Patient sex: F
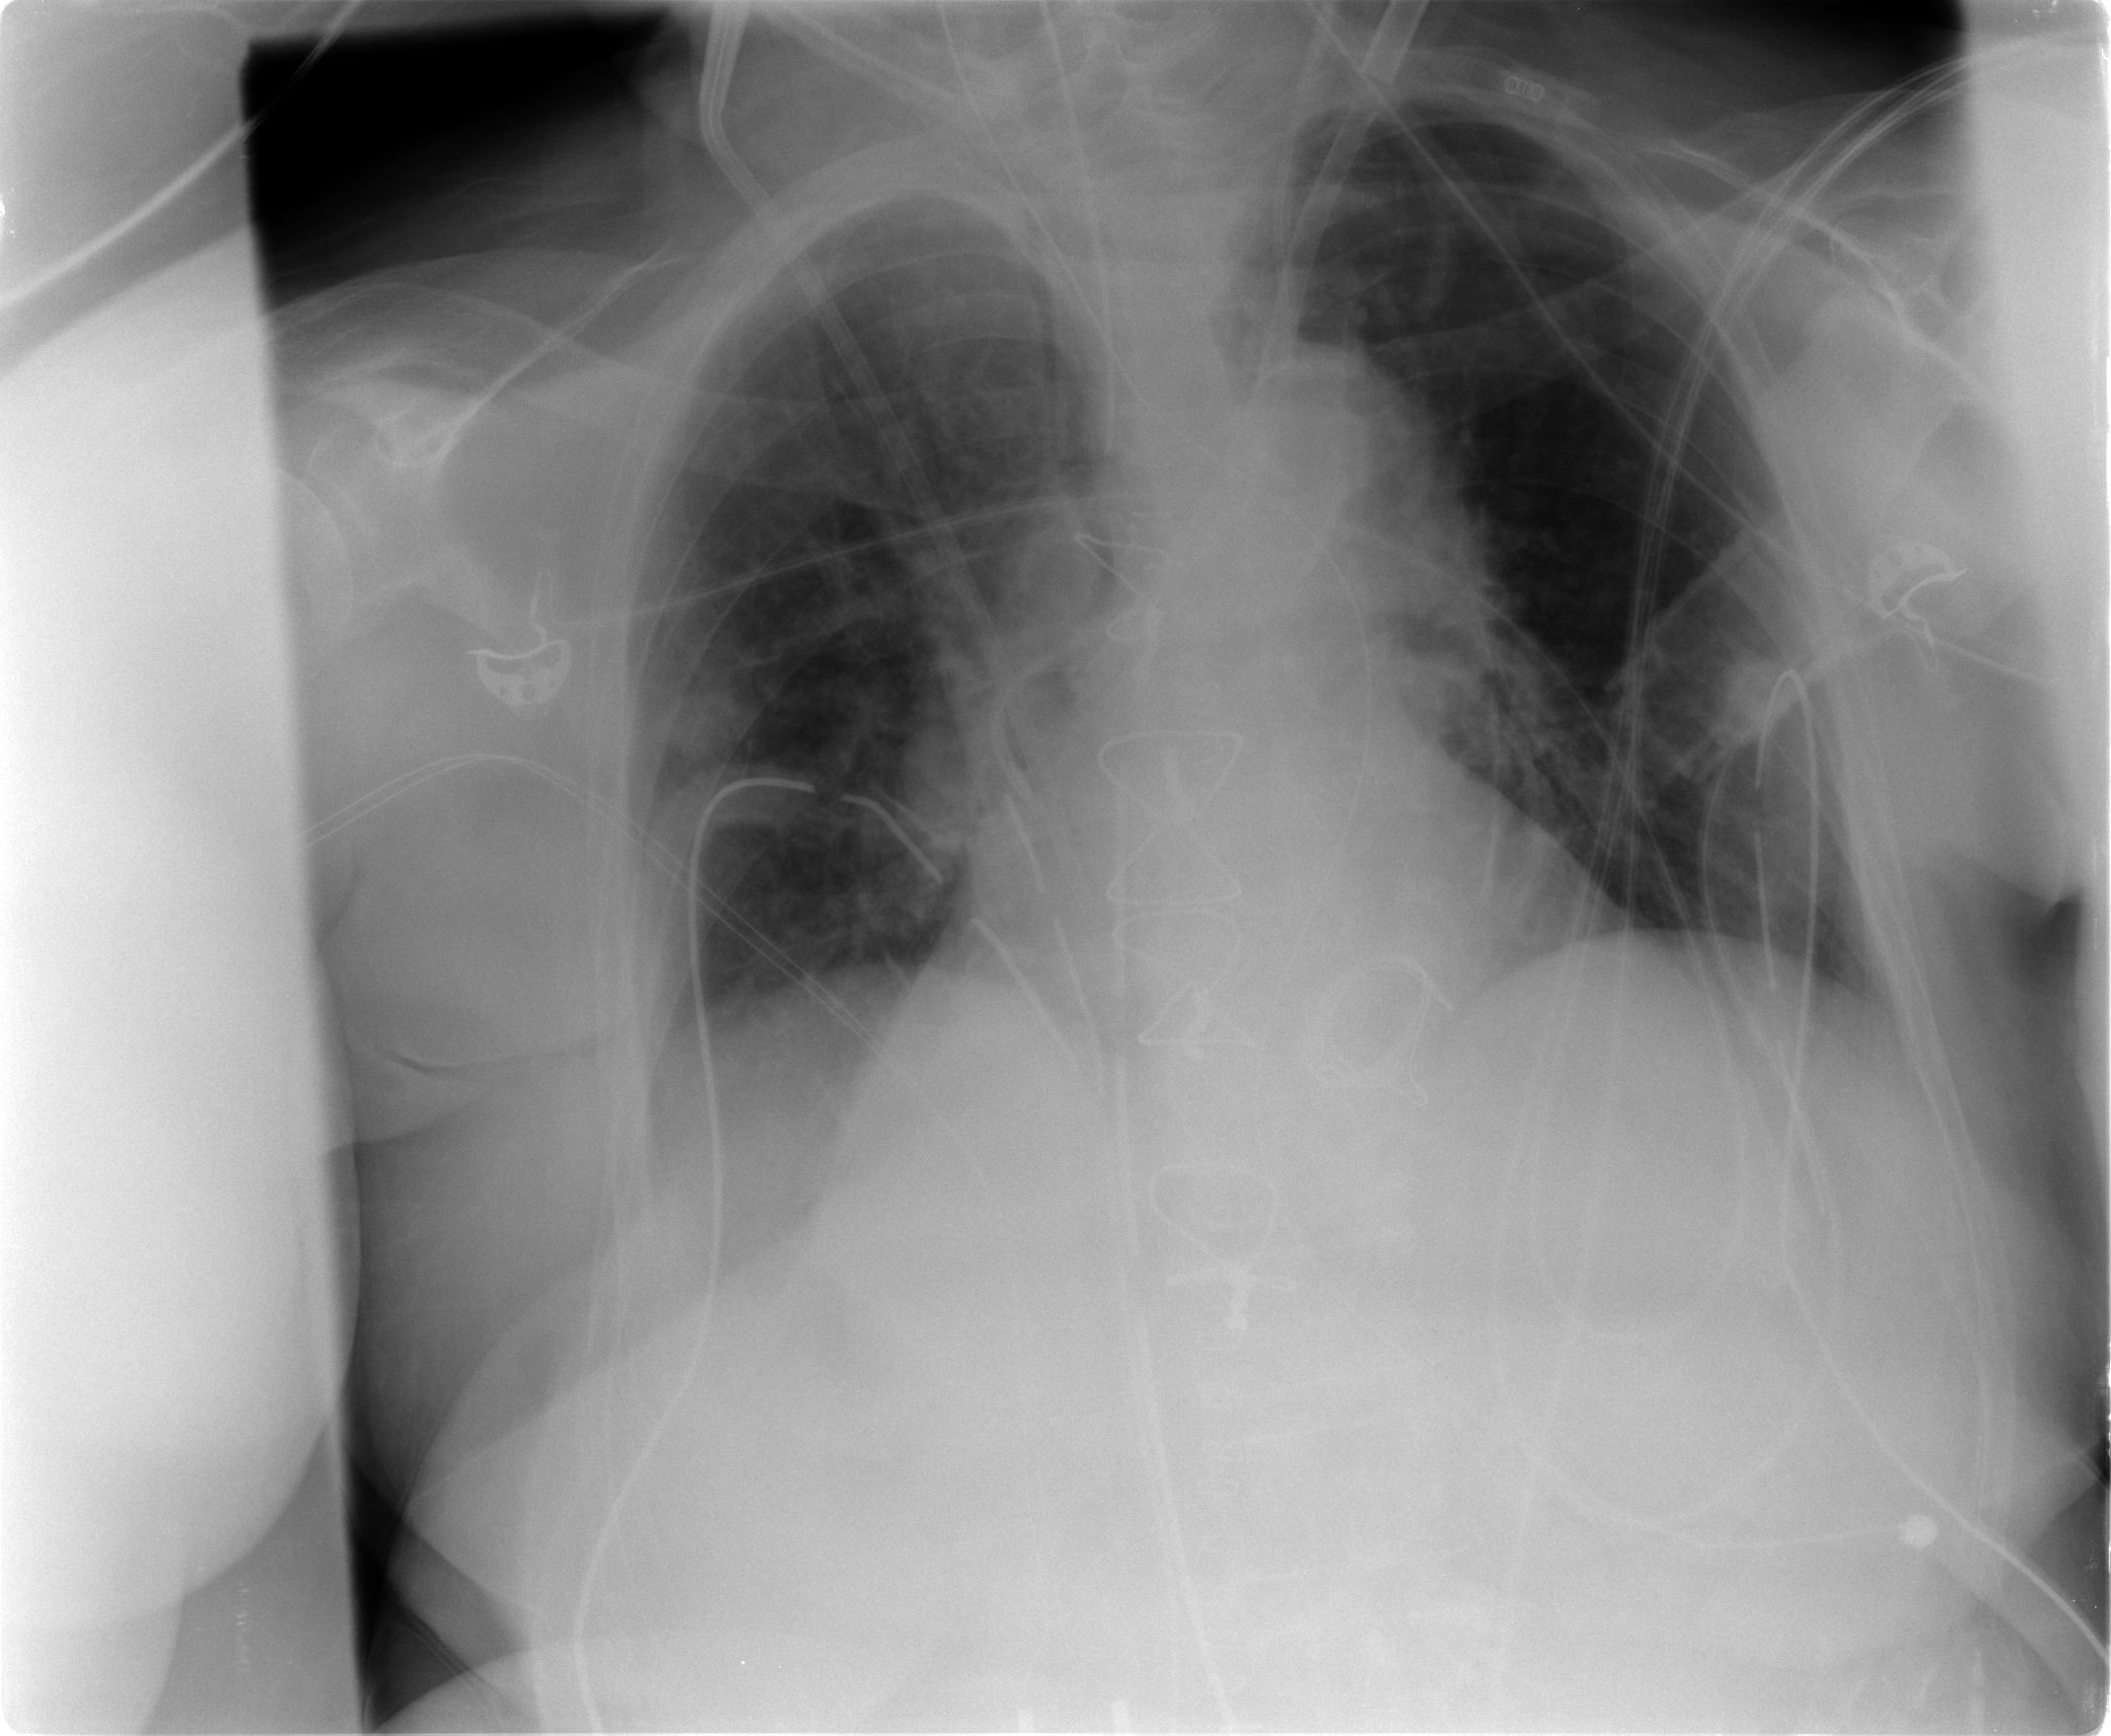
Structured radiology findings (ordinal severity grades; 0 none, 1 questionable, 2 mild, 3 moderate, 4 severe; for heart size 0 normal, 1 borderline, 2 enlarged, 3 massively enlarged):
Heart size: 2
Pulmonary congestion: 2
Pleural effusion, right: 2
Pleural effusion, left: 0
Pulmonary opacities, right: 2
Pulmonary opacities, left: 0
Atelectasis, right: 0
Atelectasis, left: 0